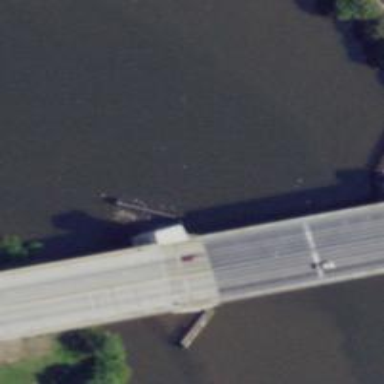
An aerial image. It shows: Primary highway with movable bascule bridge.